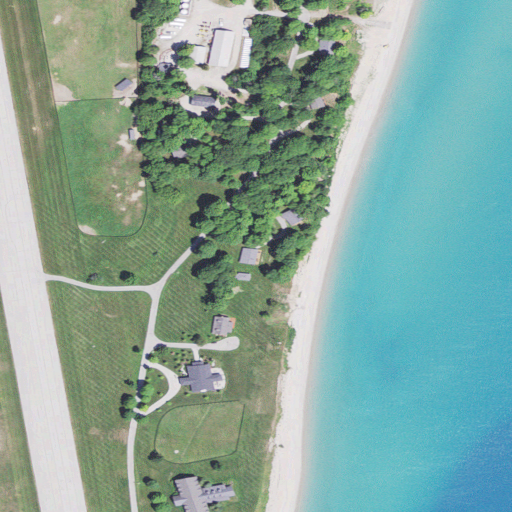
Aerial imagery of island in Michigan named Beaver Archipelago containing barren land, grassland, open water, pasture, low intensity development, open development, deciduous forest, high intensity development, and medium intensity development